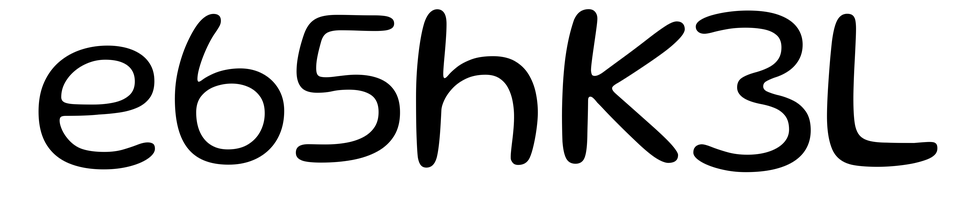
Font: Gluten_Light